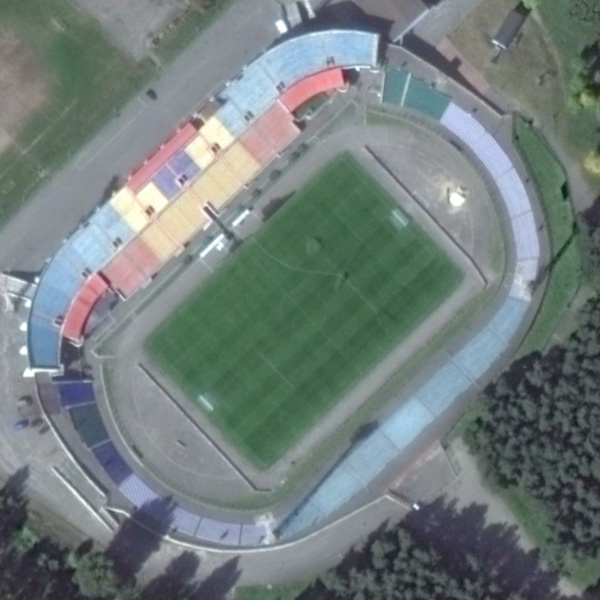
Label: Stadium